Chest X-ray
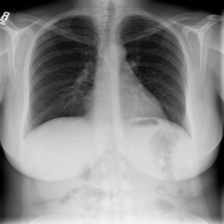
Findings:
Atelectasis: negative
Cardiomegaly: negative
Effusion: negative
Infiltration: negative
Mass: negative
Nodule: negative
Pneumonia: negative
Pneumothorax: negative
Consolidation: negative
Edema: negative
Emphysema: negative
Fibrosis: negative
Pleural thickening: negative
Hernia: negative